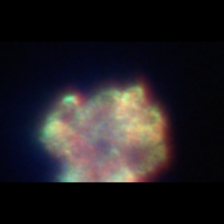
Taxon: Unknown_detritus
Group: Unknown